Field crop: maize
Growth stage: 1
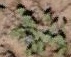
Species: convolvulus